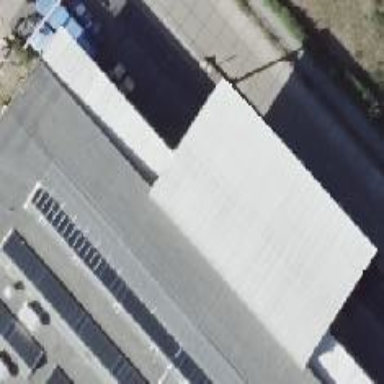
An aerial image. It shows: Flat roof on building.